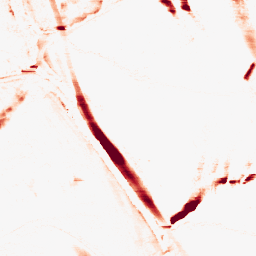
Category: morphological
Decomposition family: morphological_rect
Decomposition parameters: operation: opening
width: 20
height: 3
Upsampling method: bspline
Upsampling parameters: scale: 2
Upsampling scale: 2